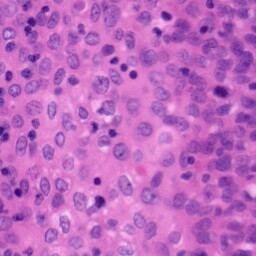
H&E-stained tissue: Tonsil